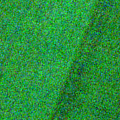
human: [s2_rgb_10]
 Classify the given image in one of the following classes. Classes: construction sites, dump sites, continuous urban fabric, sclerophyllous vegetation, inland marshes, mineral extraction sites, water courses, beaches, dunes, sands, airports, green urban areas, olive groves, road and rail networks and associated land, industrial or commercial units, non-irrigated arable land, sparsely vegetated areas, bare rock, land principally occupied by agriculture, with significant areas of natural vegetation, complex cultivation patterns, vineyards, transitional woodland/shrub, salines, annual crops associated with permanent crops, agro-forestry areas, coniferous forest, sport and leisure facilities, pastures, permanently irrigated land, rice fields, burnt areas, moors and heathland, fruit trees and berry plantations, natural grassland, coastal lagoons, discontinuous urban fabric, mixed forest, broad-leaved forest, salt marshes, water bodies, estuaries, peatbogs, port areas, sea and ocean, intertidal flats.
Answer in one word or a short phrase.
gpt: sea and ocean